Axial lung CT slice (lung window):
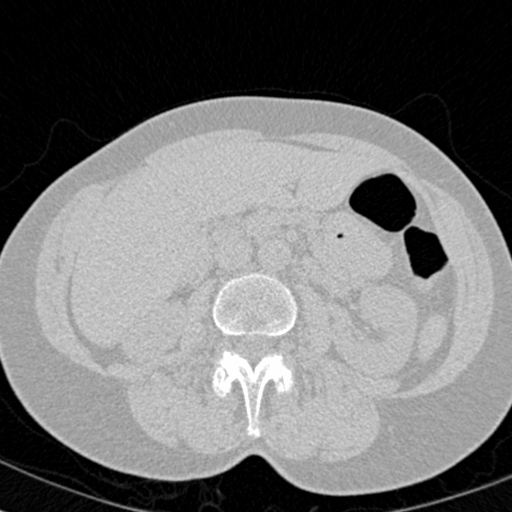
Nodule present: no